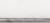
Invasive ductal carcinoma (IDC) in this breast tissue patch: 0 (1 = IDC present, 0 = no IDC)